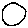
Label: circle